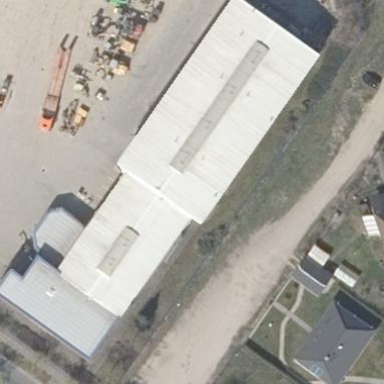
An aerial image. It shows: Commercial building with works in progress.